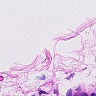
Metastatic tissue present: no